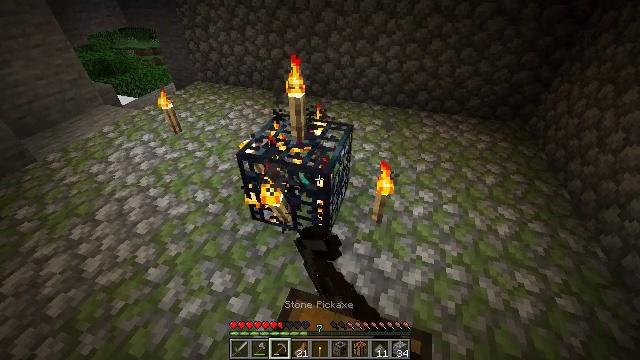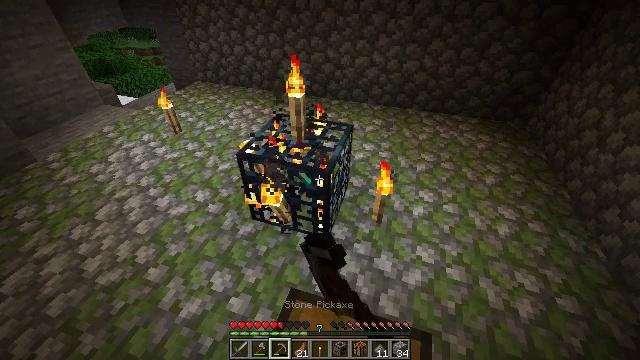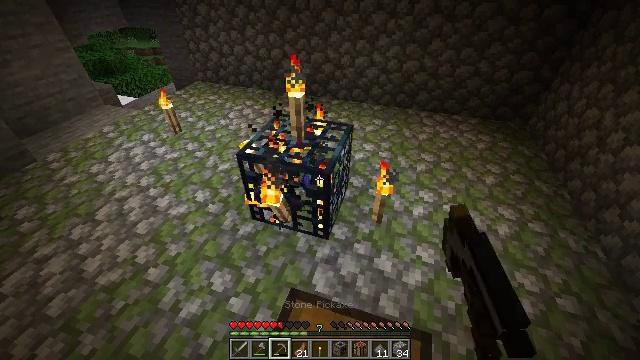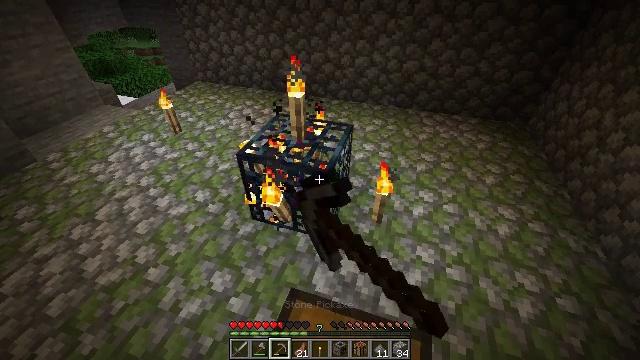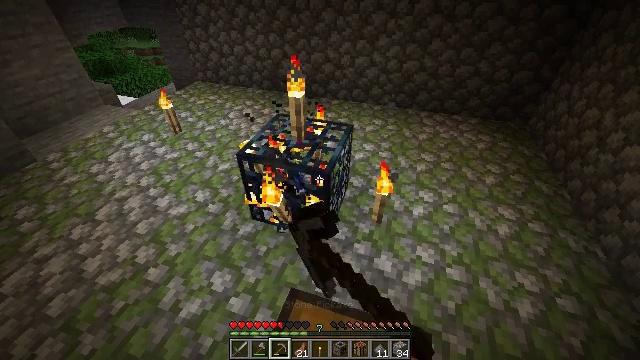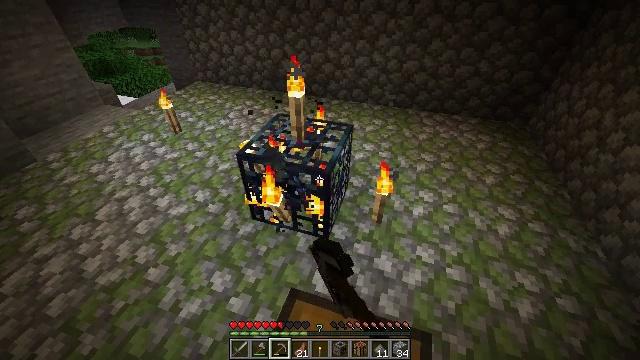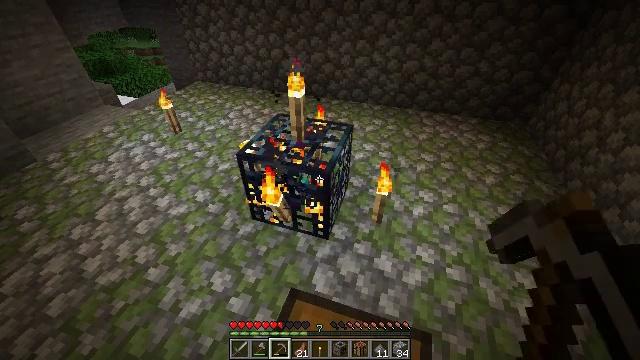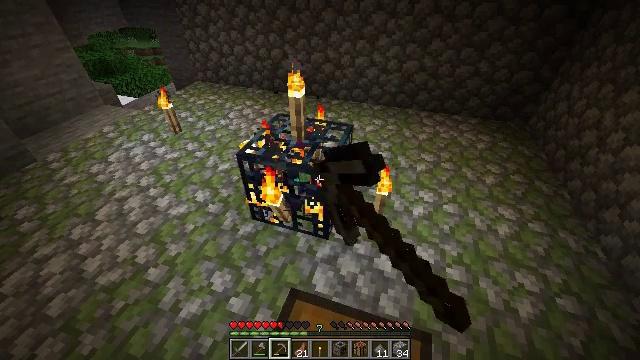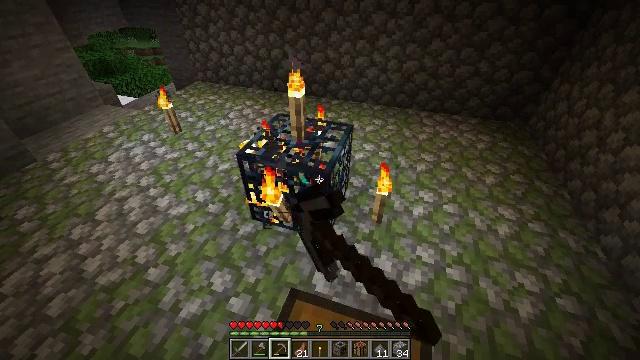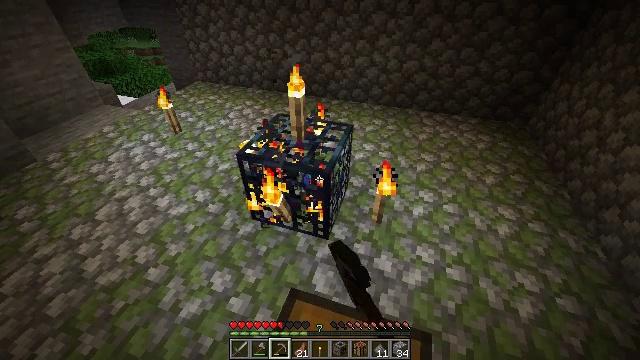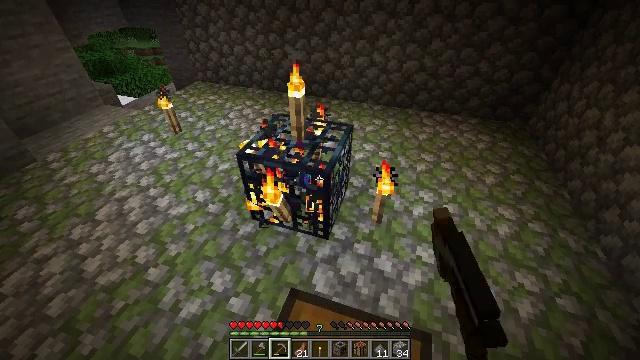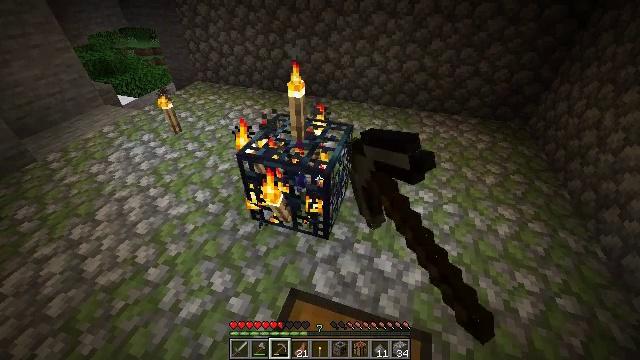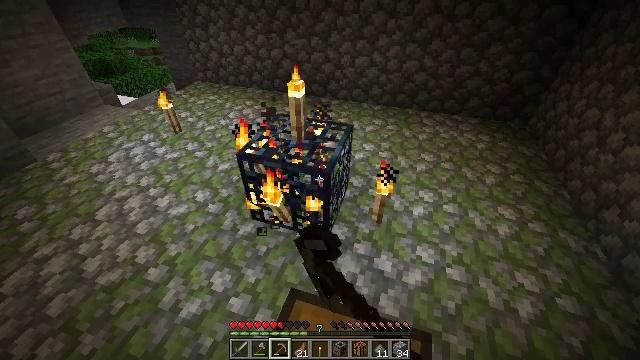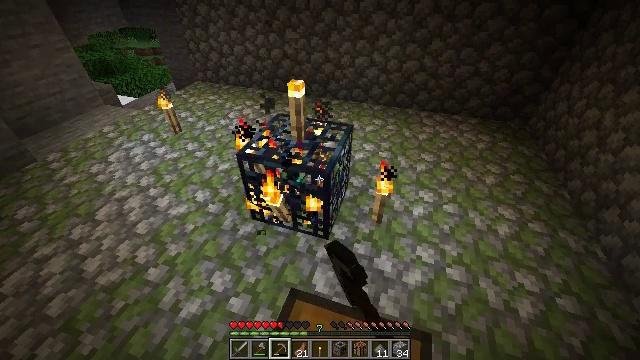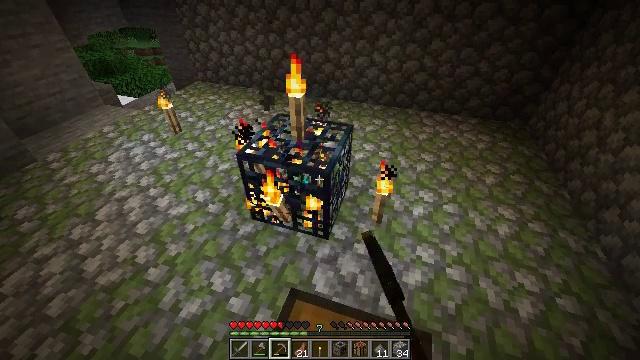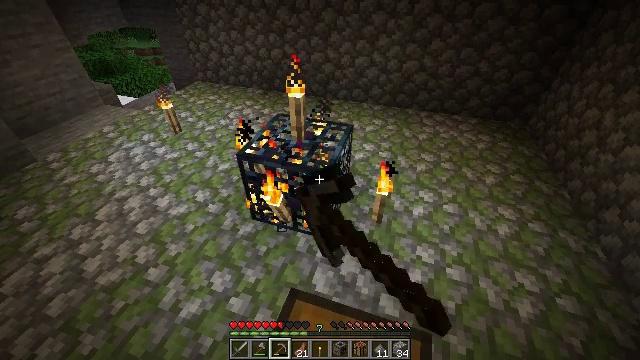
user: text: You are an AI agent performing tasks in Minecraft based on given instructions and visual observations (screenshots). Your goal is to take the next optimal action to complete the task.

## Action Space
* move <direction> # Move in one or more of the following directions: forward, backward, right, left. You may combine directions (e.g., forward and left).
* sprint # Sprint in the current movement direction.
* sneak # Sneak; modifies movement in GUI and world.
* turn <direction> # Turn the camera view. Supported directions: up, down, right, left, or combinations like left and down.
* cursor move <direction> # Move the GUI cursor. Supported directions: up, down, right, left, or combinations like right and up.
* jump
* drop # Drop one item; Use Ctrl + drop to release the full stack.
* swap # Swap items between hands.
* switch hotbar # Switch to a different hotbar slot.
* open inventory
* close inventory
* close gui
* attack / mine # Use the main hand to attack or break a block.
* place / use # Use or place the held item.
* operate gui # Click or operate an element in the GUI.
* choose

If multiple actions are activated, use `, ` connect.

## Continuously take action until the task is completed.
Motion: motion action
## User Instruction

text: Stop mobs spawning by breaking the spawner.
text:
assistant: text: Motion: attack / mine
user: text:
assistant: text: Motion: attack / mine
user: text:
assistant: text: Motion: attack / mine
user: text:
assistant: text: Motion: attack / mine
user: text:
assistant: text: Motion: attack / mine
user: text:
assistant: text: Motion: attack / mine
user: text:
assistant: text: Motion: attack / mine
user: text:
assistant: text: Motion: attack / mine
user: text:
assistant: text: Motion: attack / mine
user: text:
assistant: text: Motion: attack / mine
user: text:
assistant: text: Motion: attack / mine
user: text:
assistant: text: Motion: attack / mine
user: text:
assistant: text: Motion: attack / mine
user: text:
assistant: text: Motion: attack / mine
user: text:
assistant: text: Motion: attack / mine
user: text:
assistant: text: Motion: attack / mine
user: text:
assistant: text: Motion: attack / mine
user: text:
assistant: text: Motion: attack / mine
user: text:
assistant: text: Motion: attack / mine
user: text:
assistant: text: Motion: attack / mine
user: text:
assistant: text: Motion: attack / mine
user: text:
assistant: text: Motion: attack / mine
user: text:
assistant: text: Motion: attack / mine
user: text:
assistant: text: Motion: attack / mine
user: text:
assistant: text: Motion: attack / mine
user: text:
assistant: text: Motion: attack / mine
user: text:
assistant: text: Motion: attack / mine
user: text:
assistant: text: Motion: attack / mine